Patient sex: M
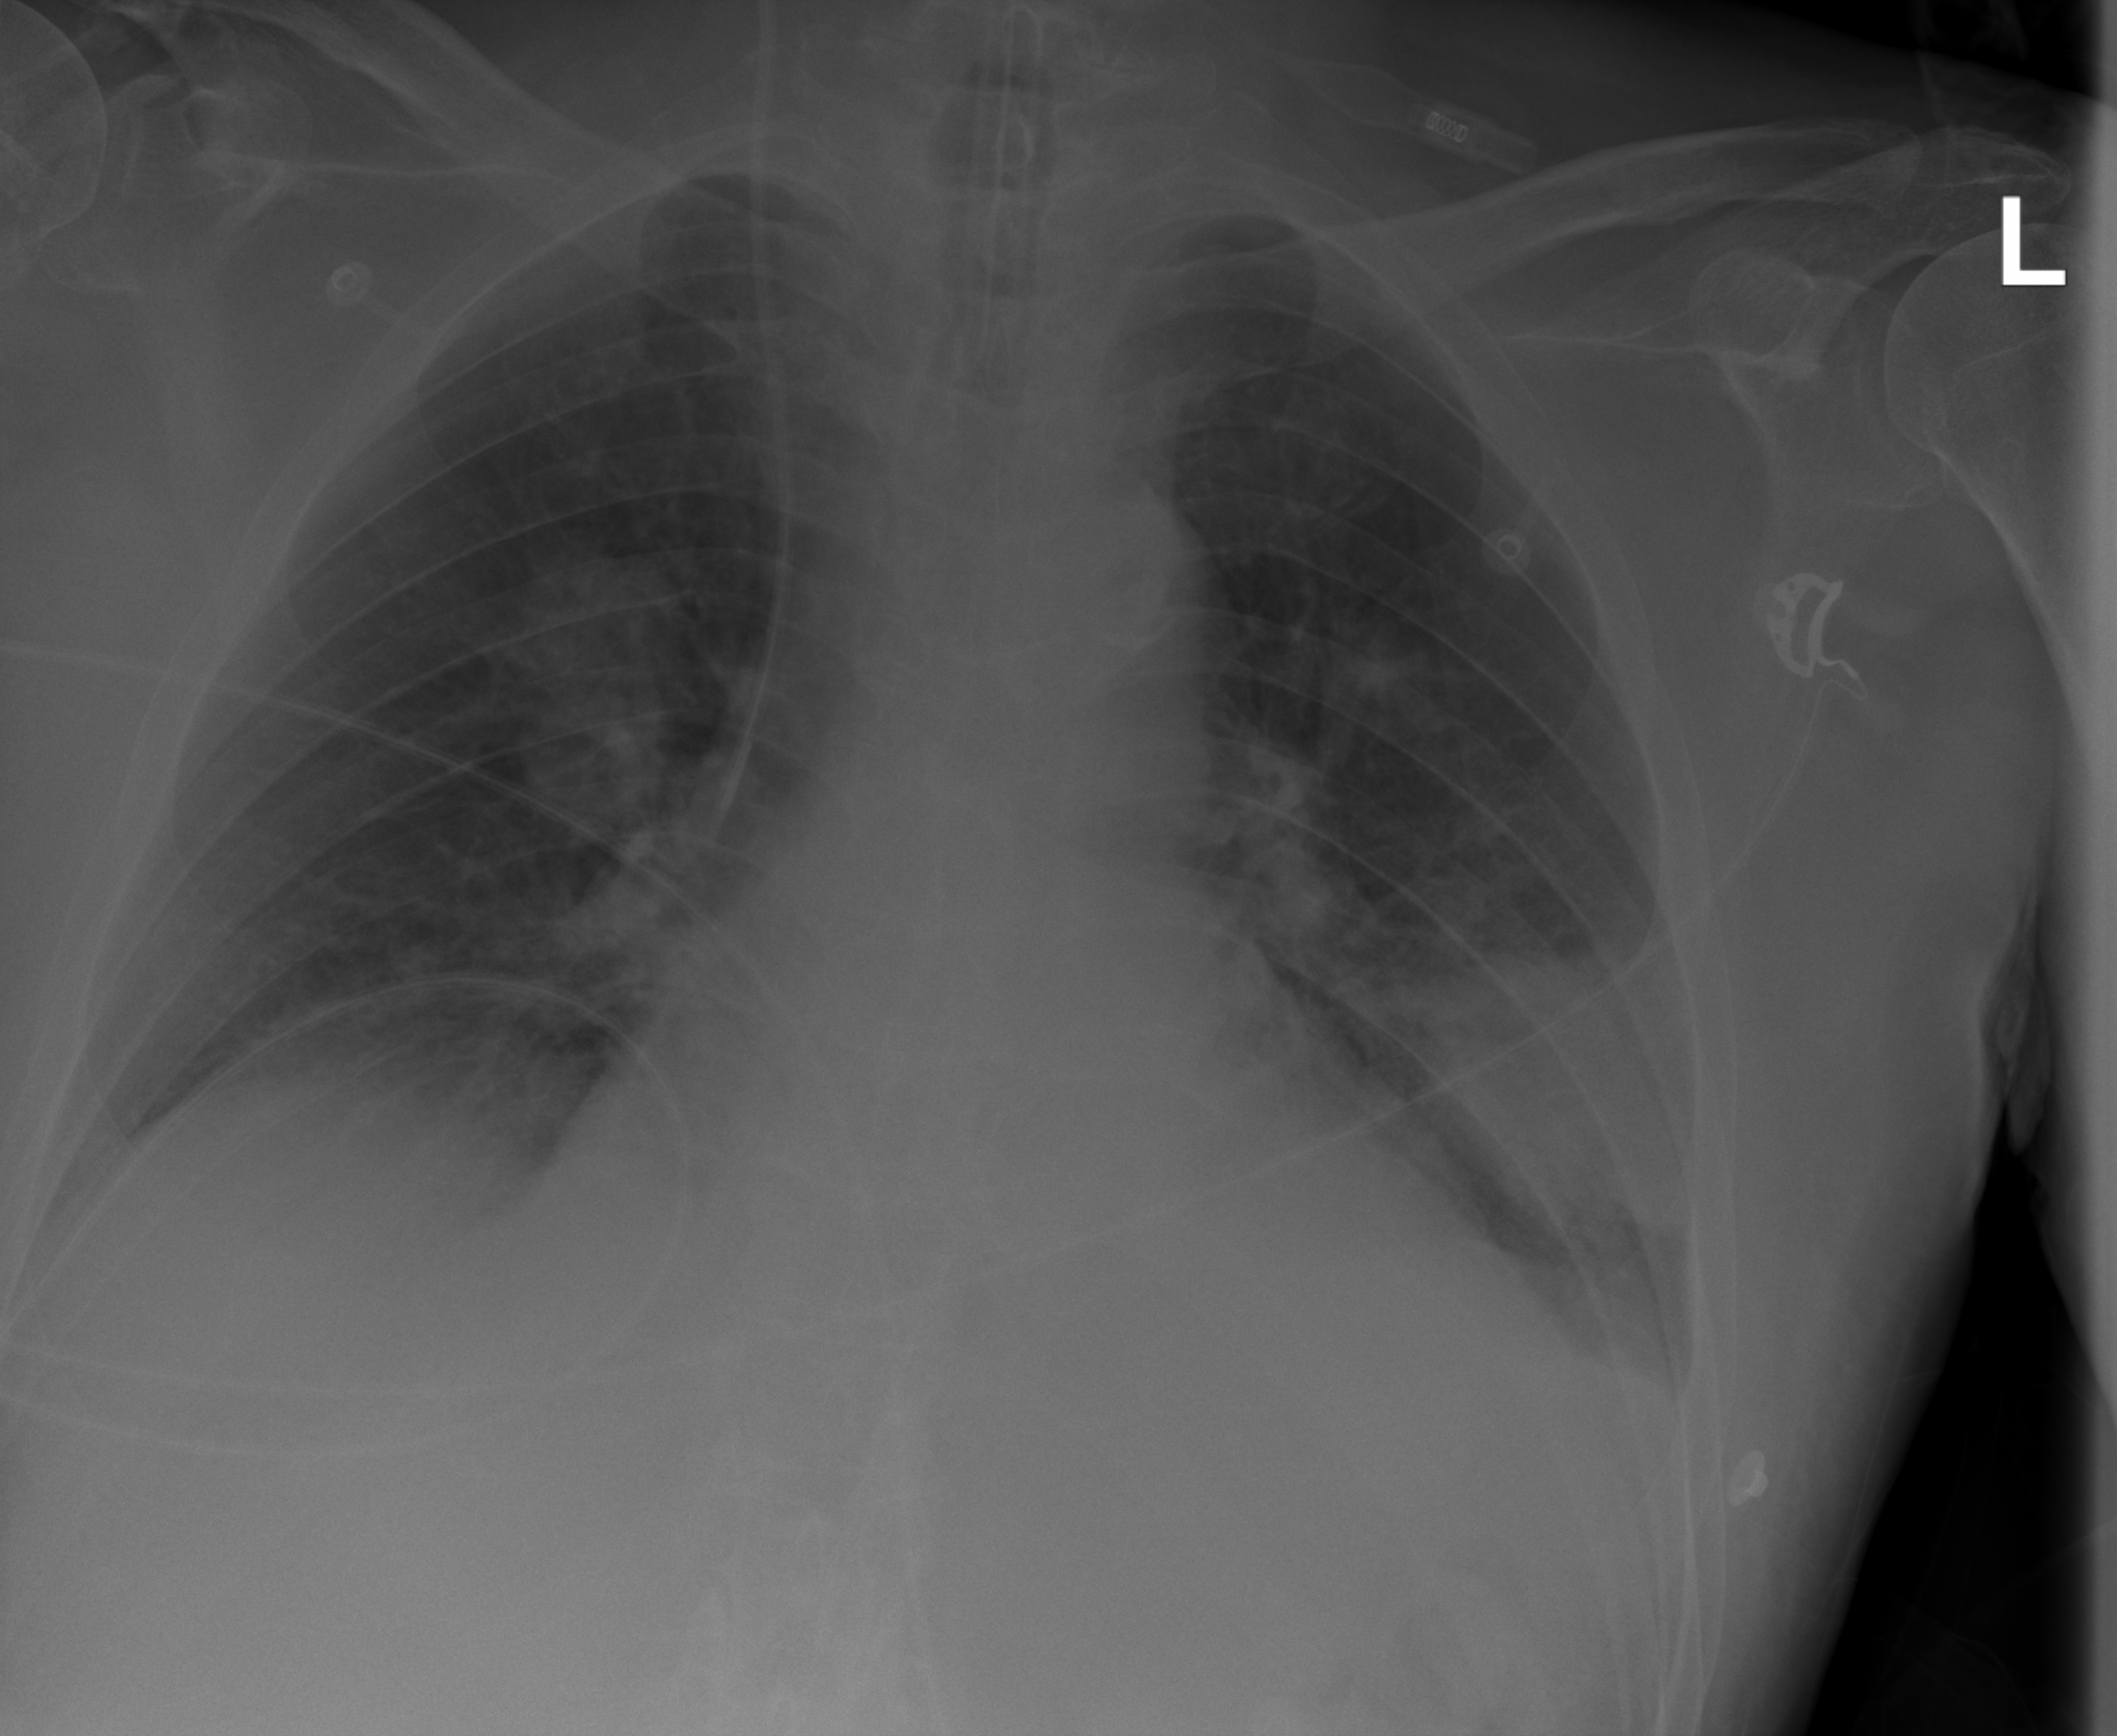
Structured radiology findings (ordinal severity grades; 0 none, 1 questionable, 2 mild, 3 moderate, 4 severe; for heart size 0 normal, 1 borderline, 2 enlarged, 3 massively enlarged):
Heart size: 2
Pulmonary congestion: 2
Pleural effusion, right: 2
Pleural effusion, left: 3
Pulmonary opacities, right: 2
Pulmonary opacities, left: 3
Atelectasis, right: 2
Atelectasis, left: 3